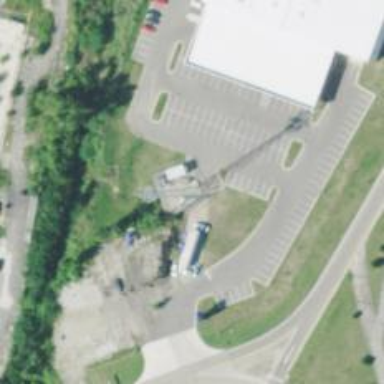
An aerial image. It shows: Man-made mast used for communication purposes.